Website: lowes
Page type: cart
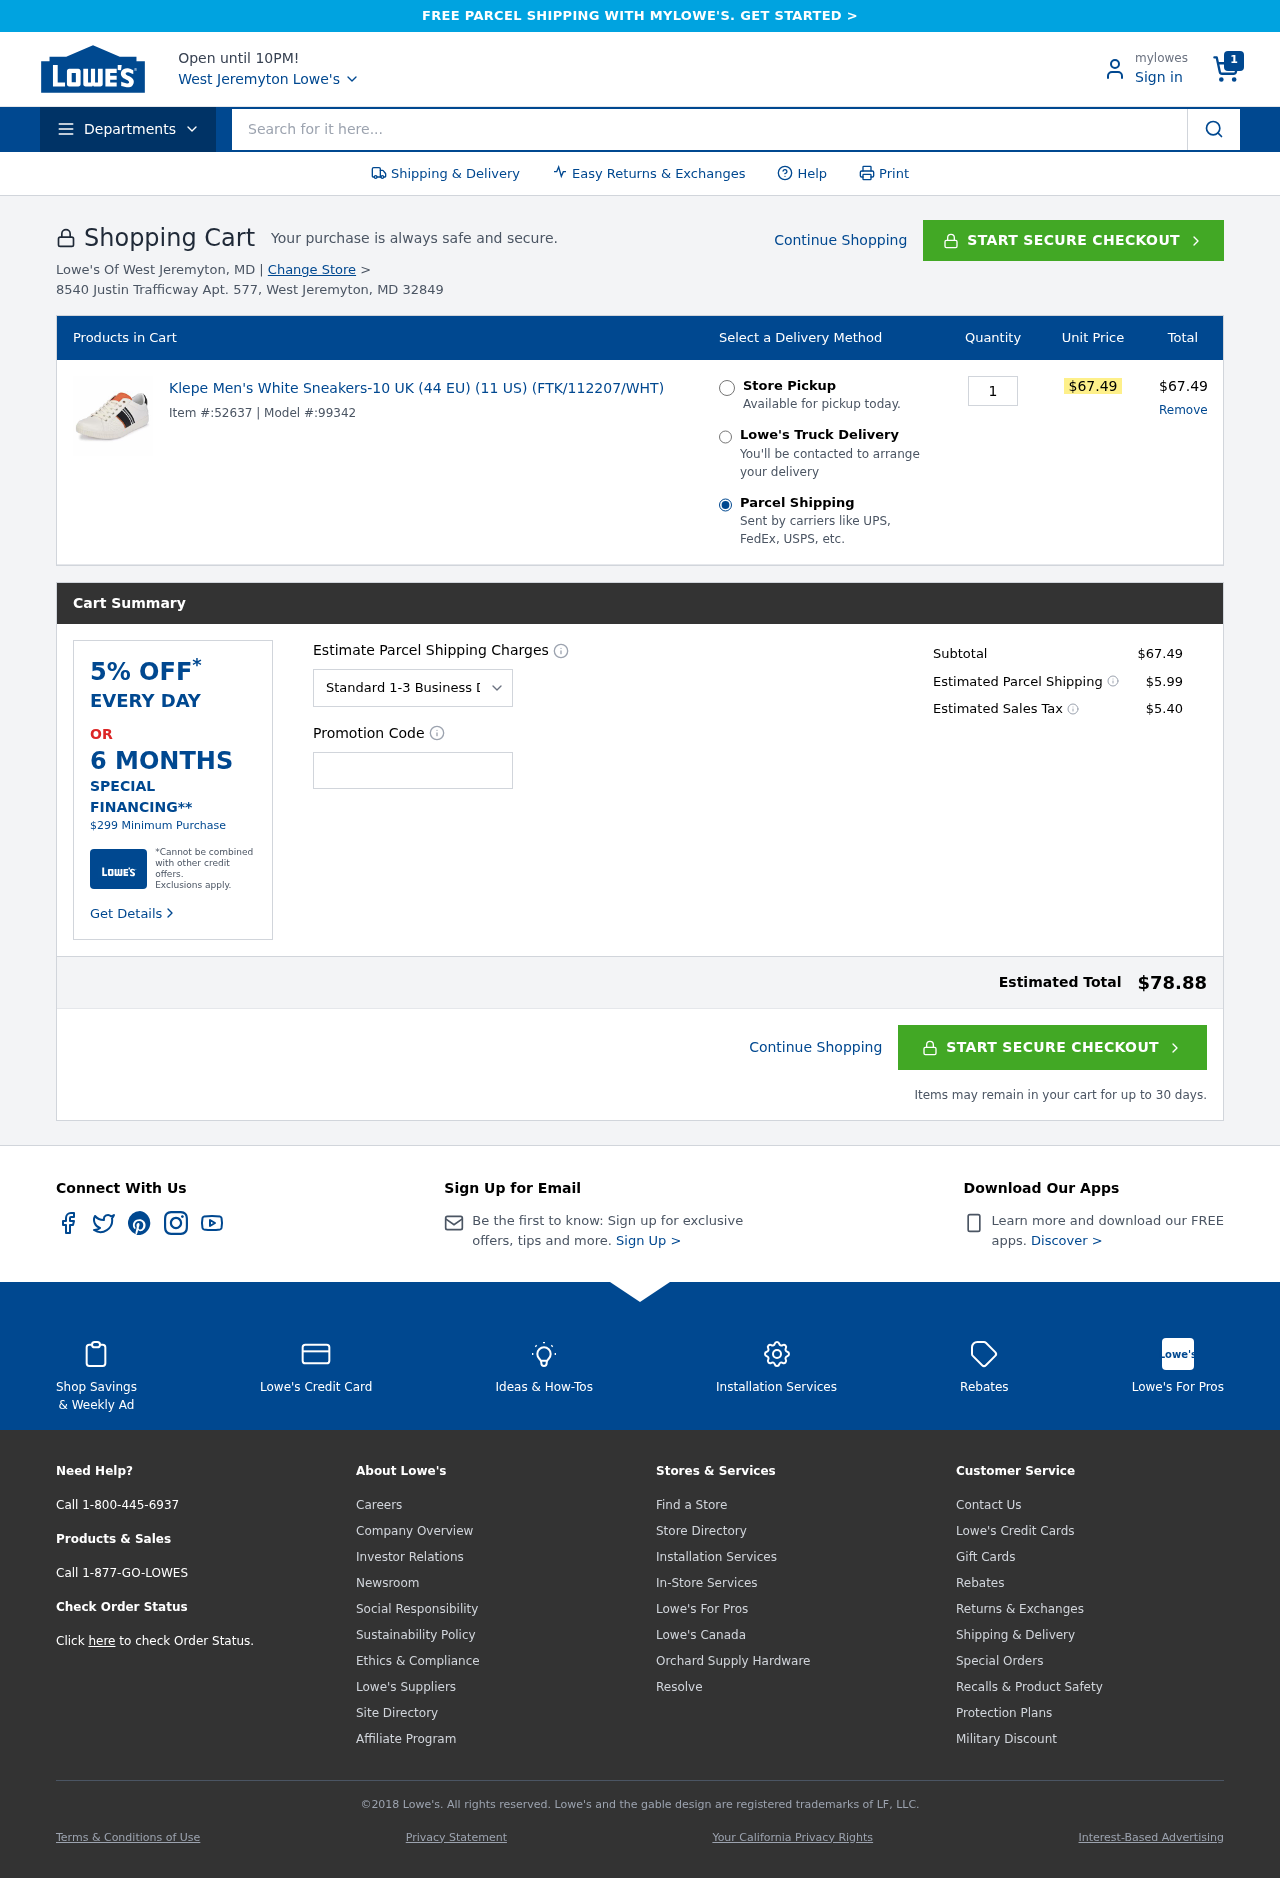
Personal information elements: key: PII_CITY
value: Jeremyton
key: PII_CITY
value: West Jeremyton
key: PII_POSTCODE
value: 32849
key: PII_PROMO_CODE
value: OFF15
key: PII_STREET
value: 8540 Justin Trafficway Apt. 577
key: PII_STATE_ABBR
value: MD
Product elements: key: PRODUCT1_NAME
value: Klepe Men's White Sneakers-10 UK (44 EU) (11 US) (FTK/112207/WHT)
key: PRODUCT1_PRICE
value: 67.49
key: PRODUCT1_QUANTITY
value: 1
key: PRODUCT1_MODEL
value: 99342
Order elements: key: ORDER_NUM_ITEMS
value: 1
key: ORDER_ITEM_ID
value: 52637
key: ORDER_LINE_TOTAL
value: $67.49
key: ORDER_SUBTOTAL
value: $67.49
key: ORDER_SHIPPING_COST
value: $5.99
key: ORDER_TAX
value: $5.40
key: ORDER_TOTAL
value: $78.88
Search elements: key: HEADER_SEARCH
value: Search for it here...